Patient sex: M
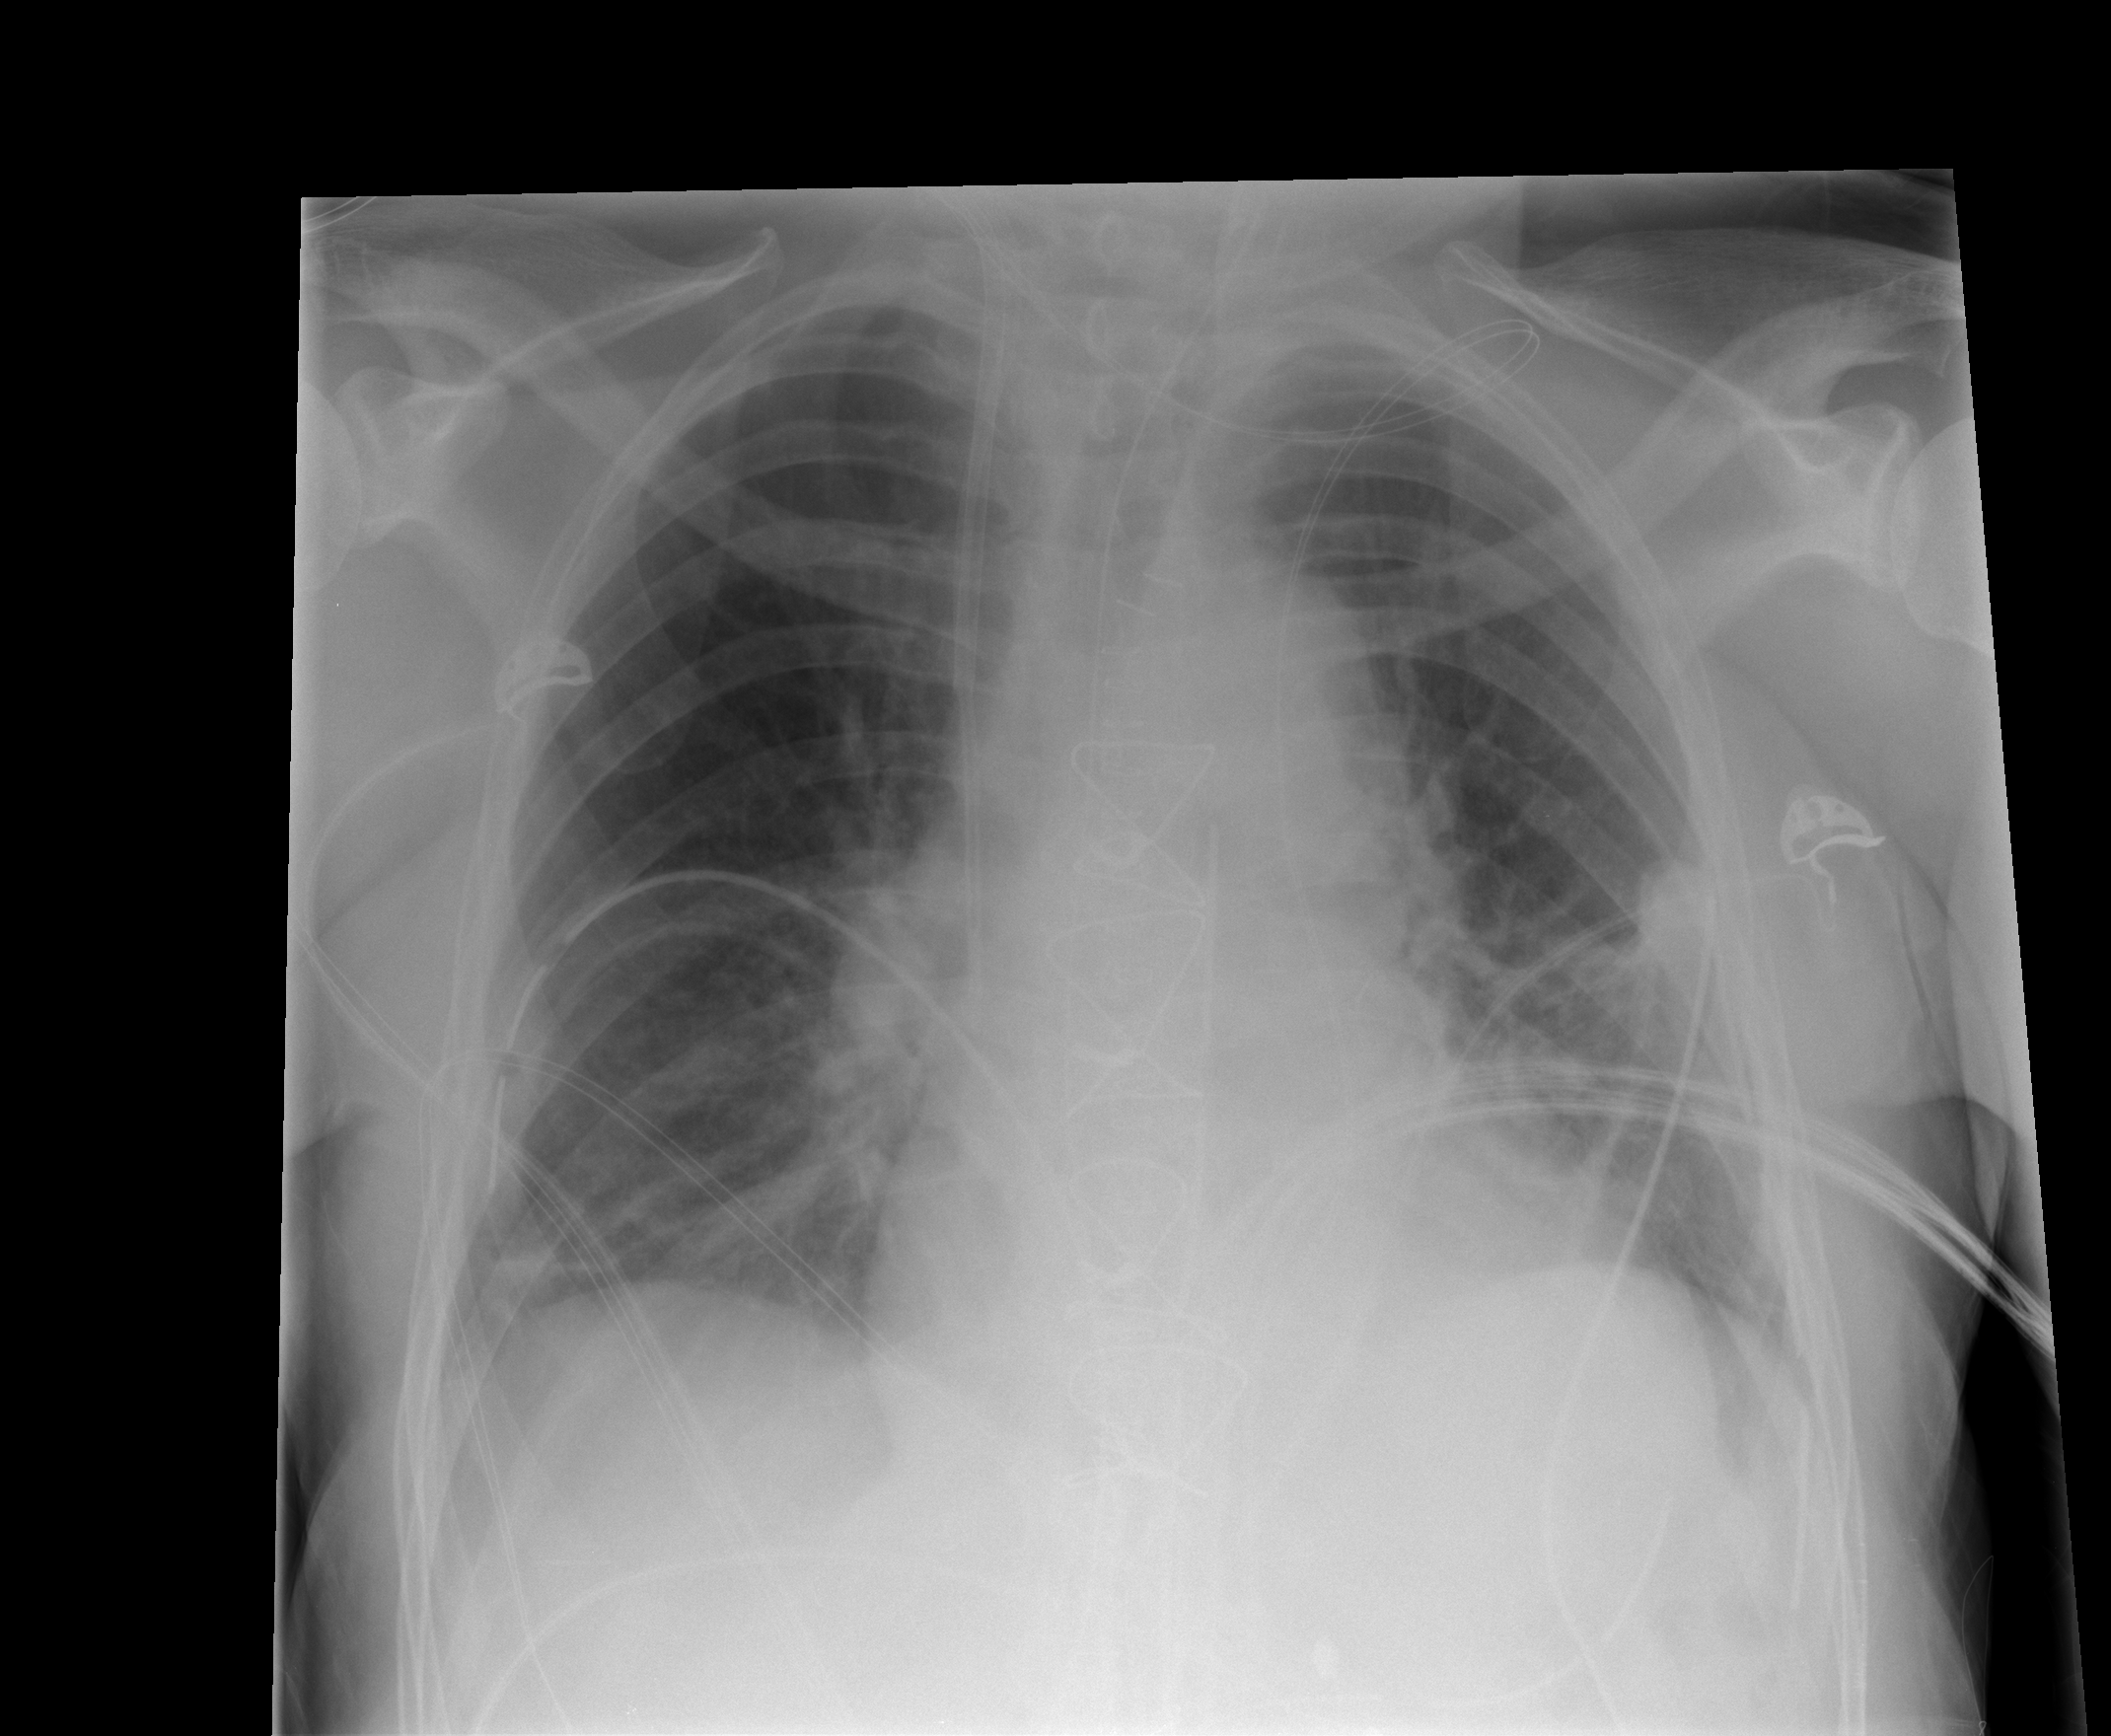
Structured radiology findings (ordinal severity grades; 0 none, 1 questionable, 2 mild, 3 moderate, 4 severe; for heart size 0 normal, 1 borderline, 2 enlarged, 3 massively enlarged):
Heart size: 0
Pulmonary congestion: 0
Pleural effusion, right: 0
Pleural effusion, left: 1
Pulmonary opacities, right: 0
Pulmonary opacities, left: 0
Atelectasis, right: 1
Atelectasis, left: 2